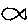
Label: fish